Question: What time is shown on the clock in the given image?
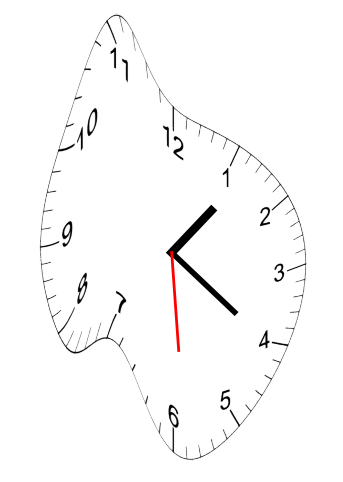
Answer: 01:20:29